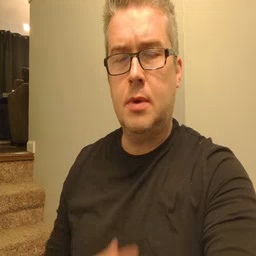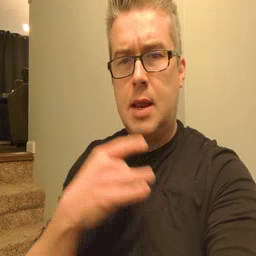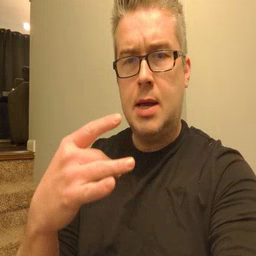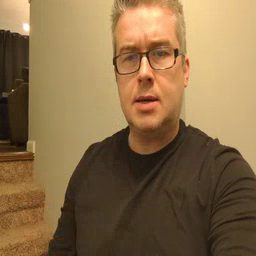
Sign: like